Field crop: maize
Growth stage: 2
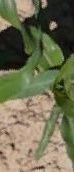
Species: maize